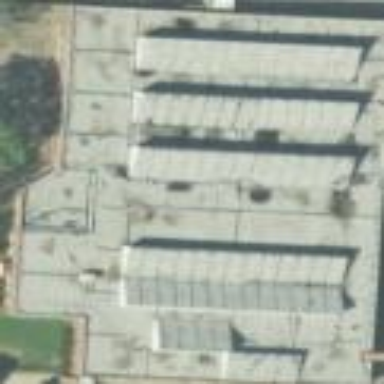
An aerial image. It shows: Industrial building.